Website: slack
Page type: stored-credit-cards
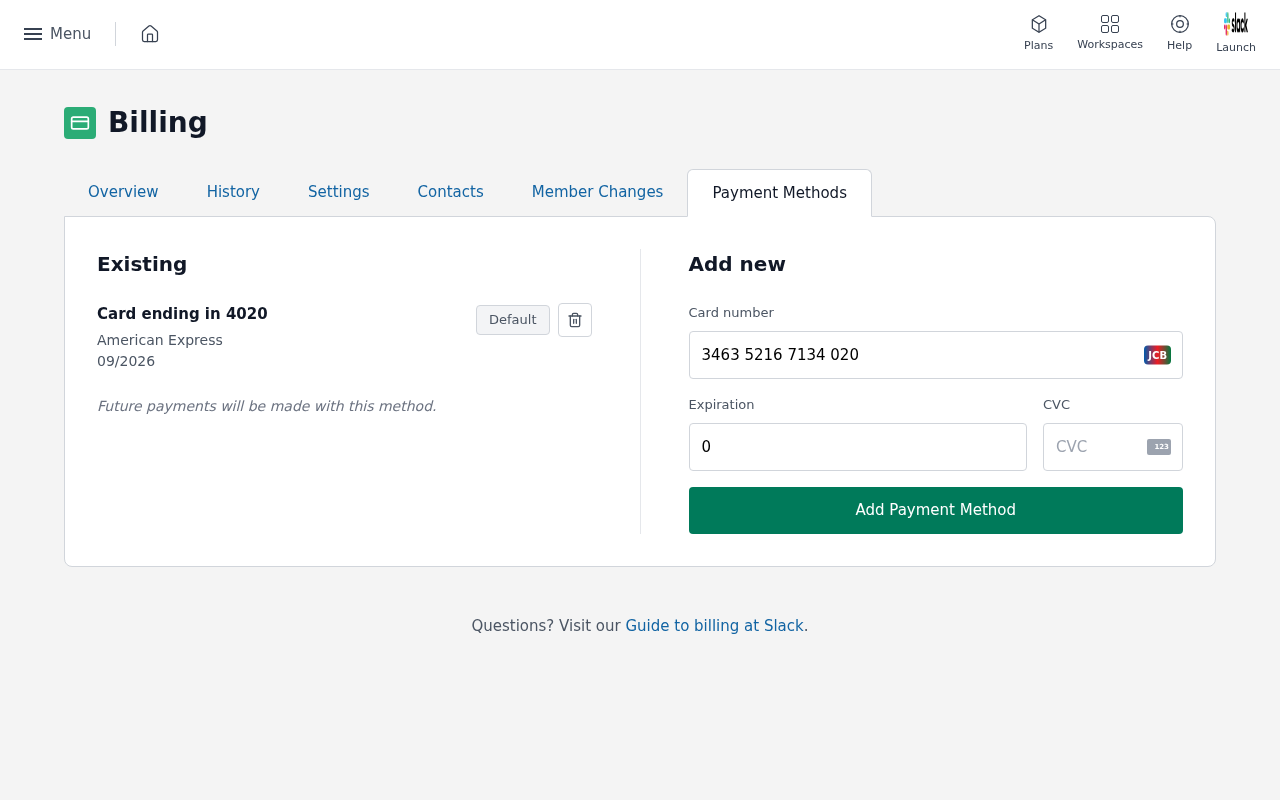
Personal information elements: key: PII_CARD_CVV
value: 7766
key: PII_CARD_EXPIRY
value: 09/2026
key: PII_CARD_EXPIRY
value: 09/26
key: PII_CARD_LAST4
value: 4020
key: PII_CARD_NUMBER
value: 3463 5216 7134 020
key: PII_CARD_TYPE
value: American Express